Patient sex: F
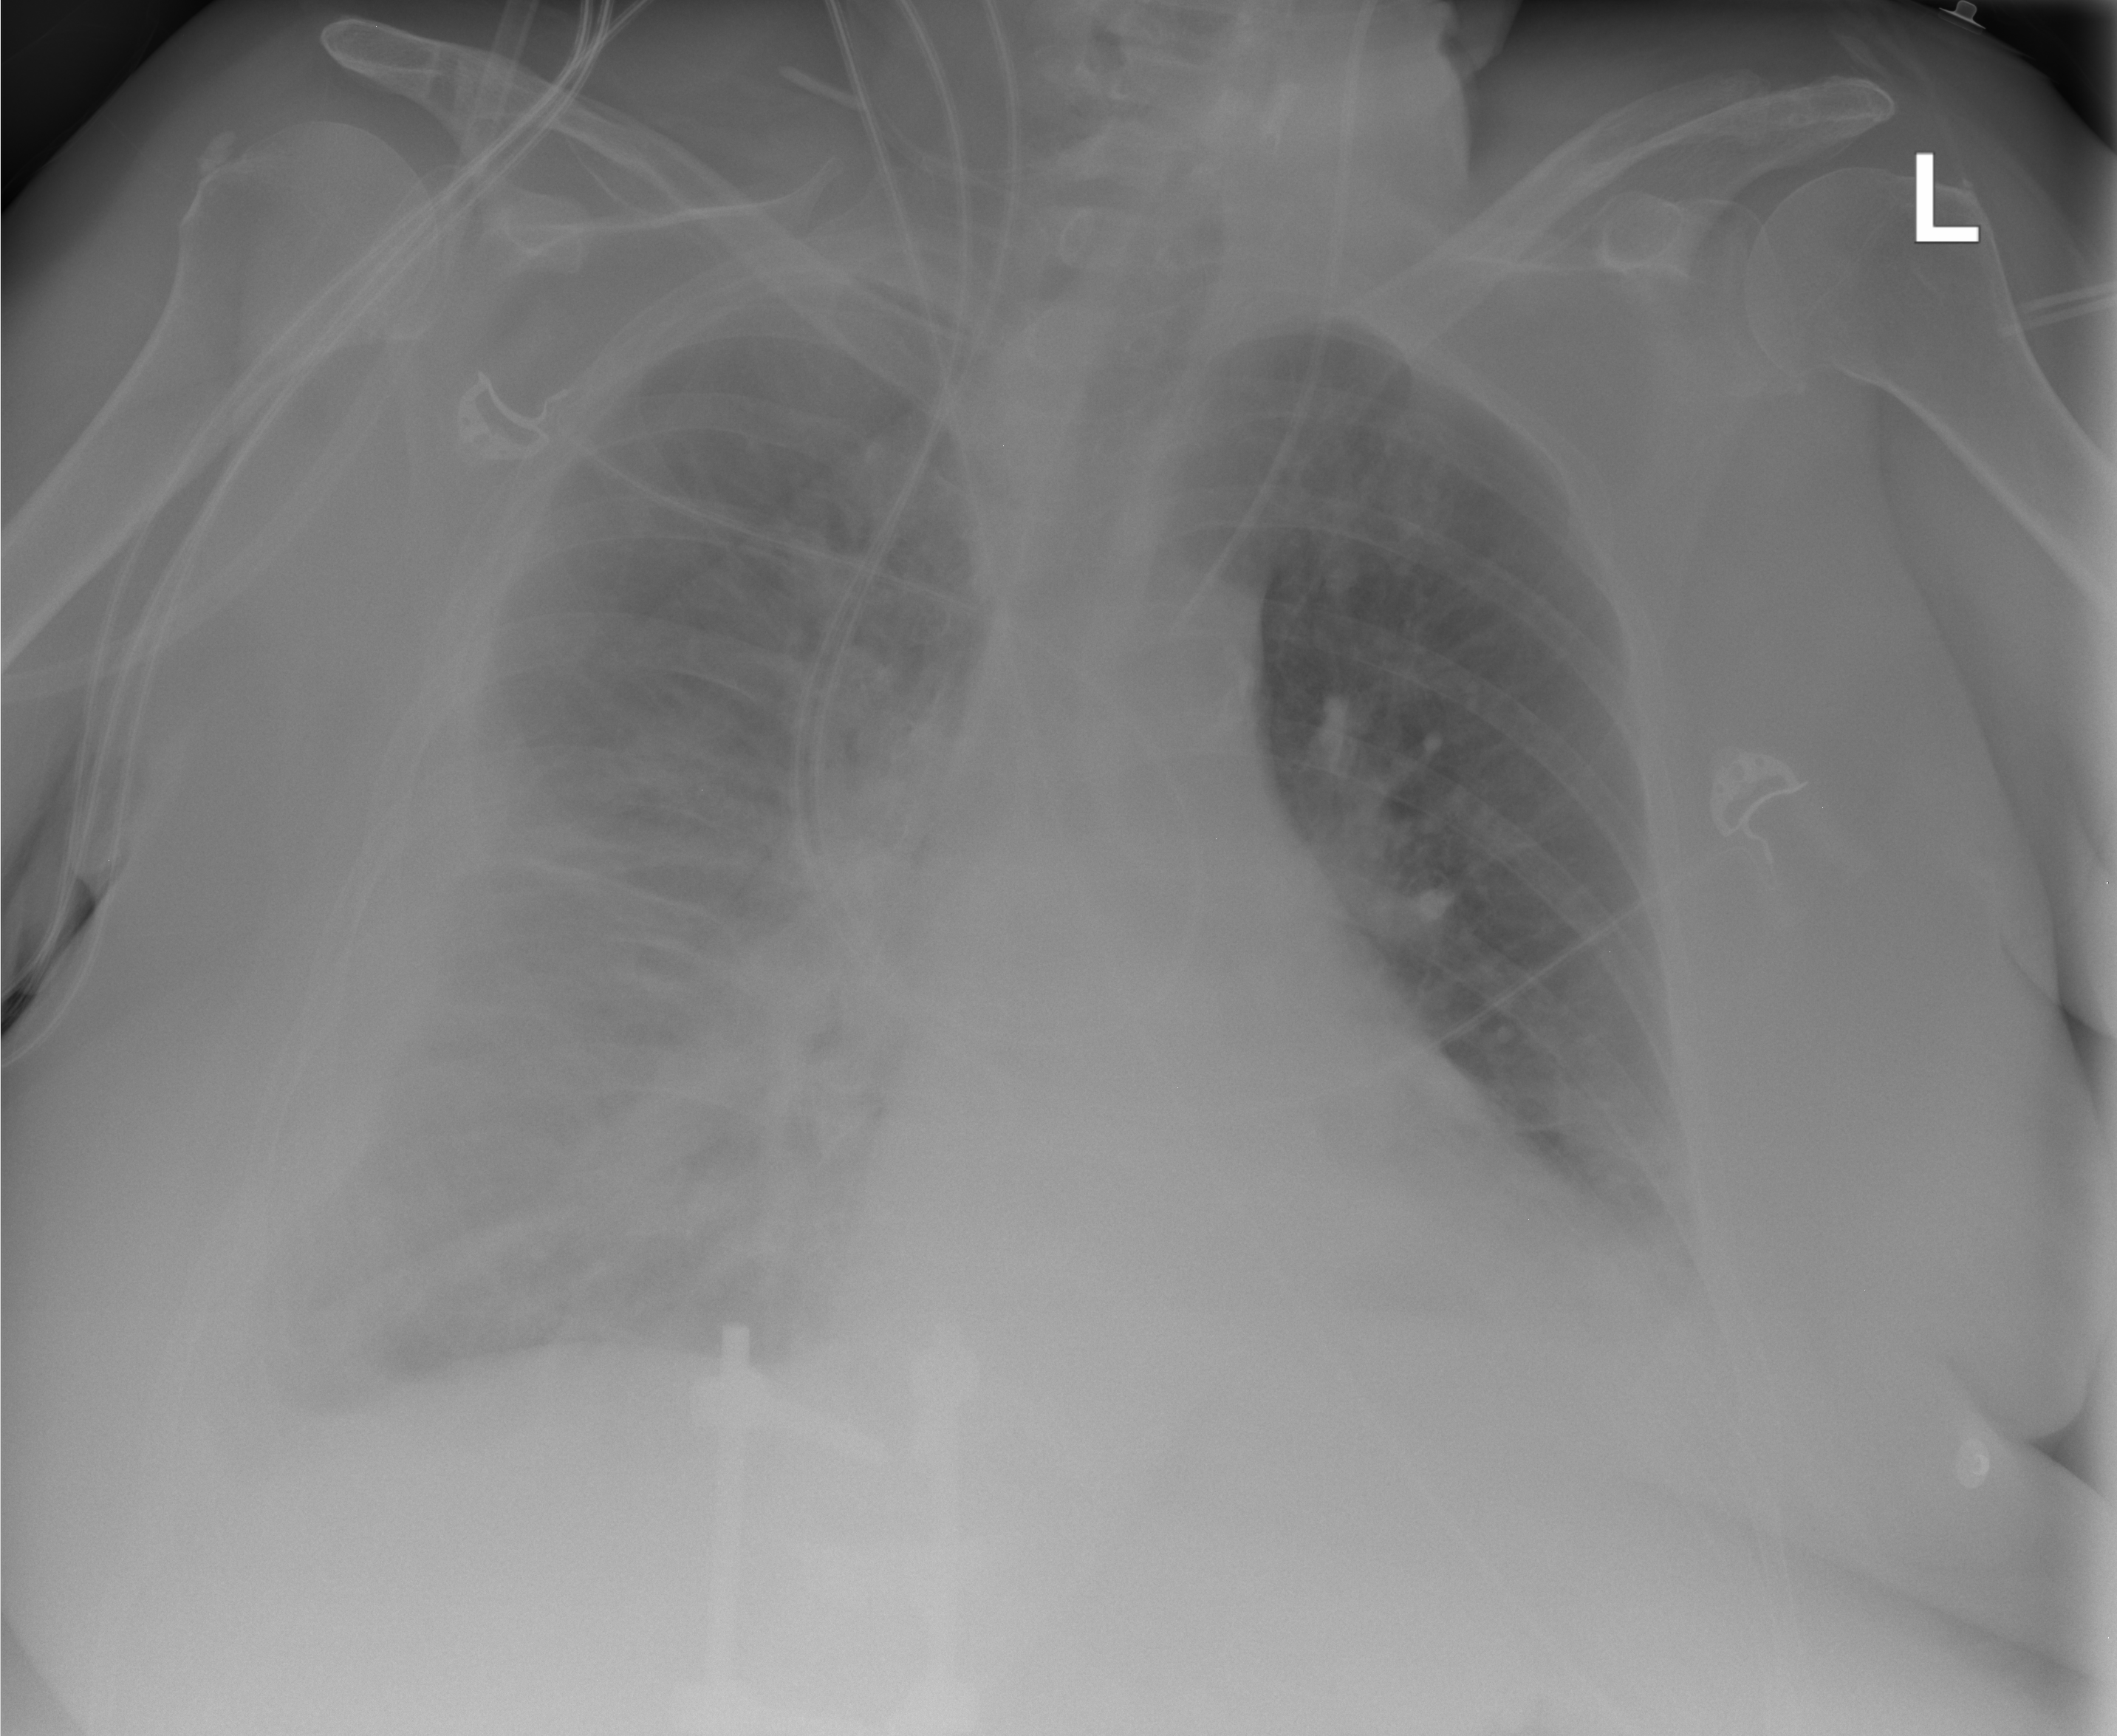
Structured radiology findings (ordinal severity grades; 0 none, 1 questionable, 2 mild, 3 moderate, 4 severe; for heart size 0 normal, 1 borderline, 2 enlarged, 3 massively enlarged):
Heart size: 1
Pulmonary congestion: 0
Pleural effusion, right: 2
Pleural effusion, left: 2
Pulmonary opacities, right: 0
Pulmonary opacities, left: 0
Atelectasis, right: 2
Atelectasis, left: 2